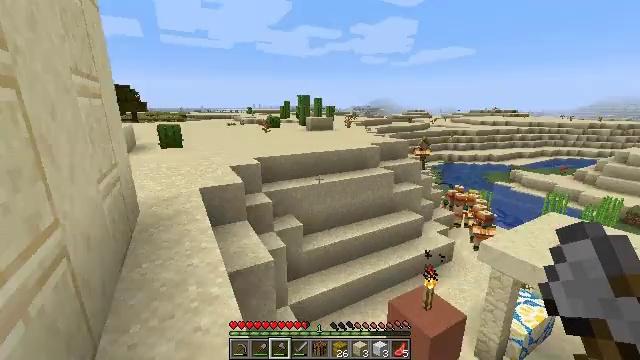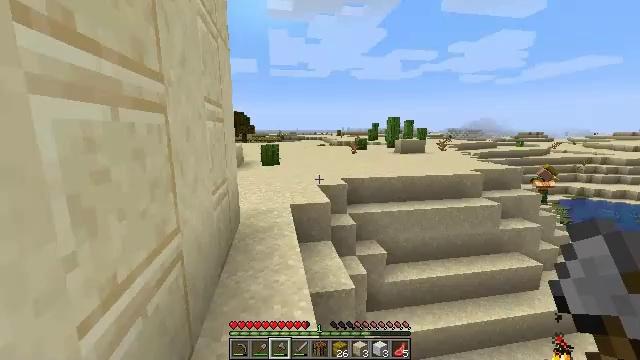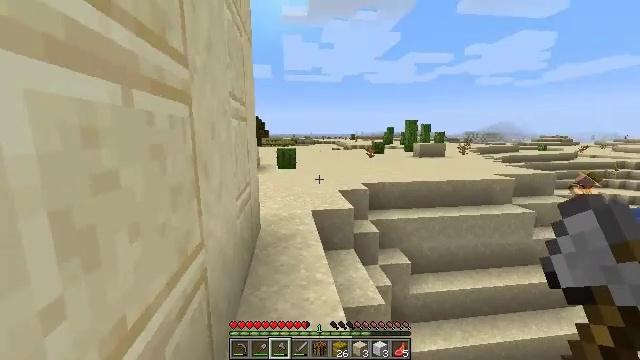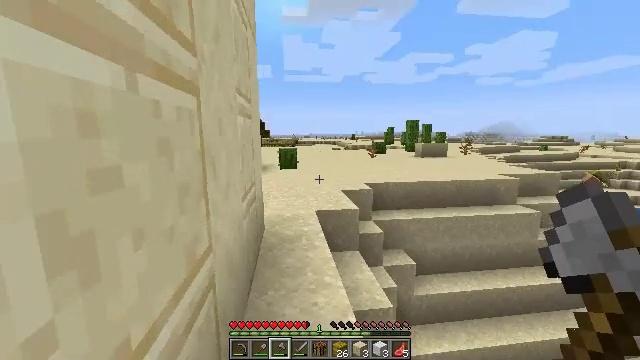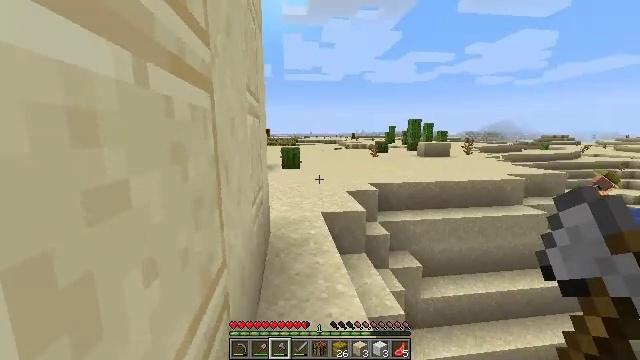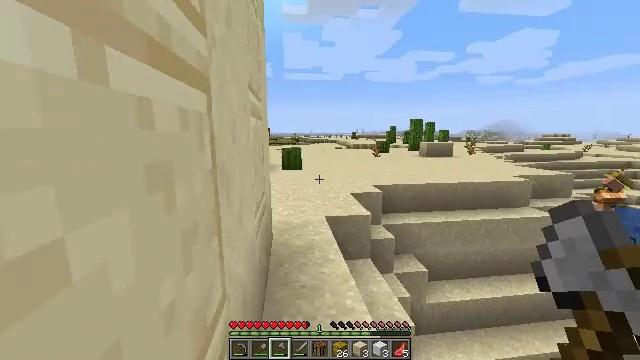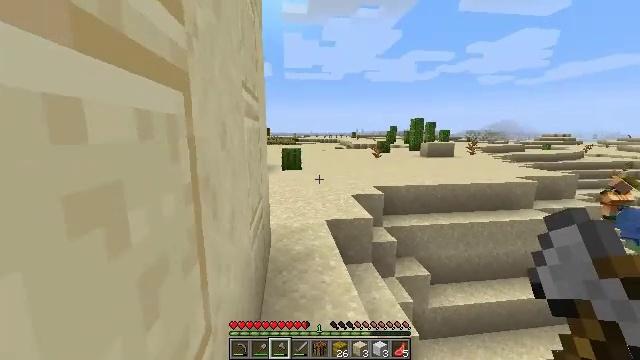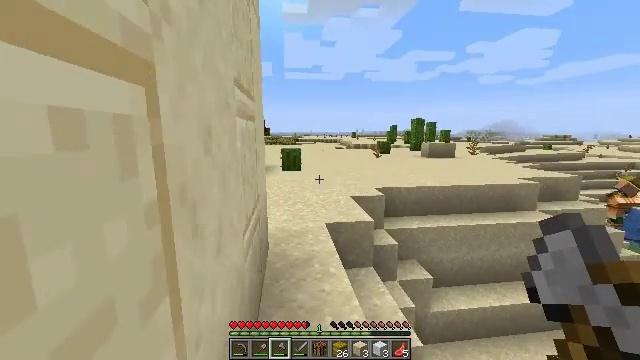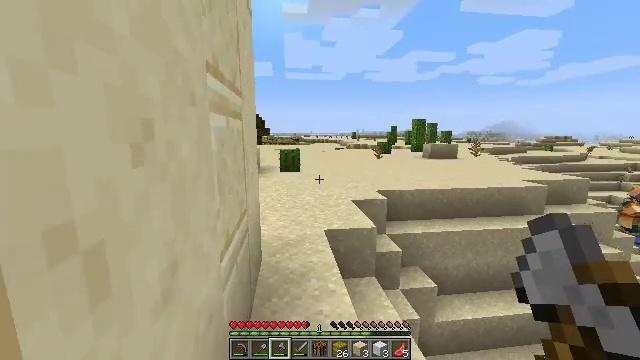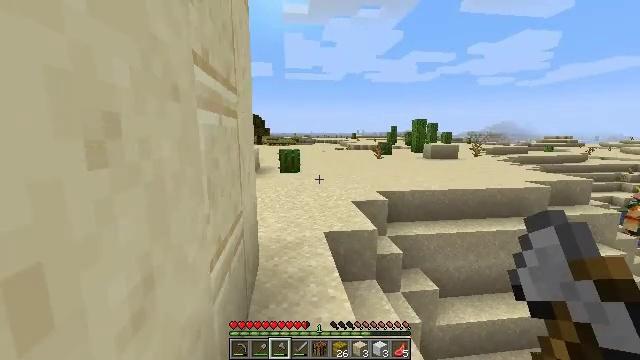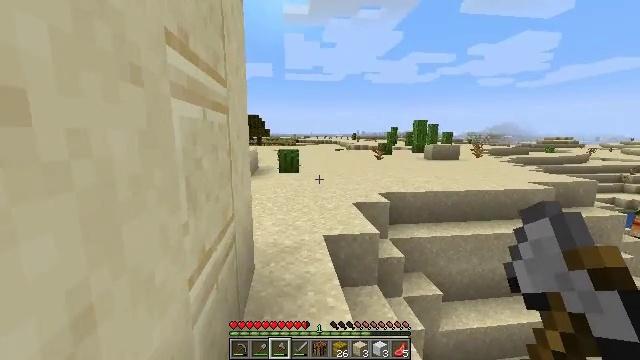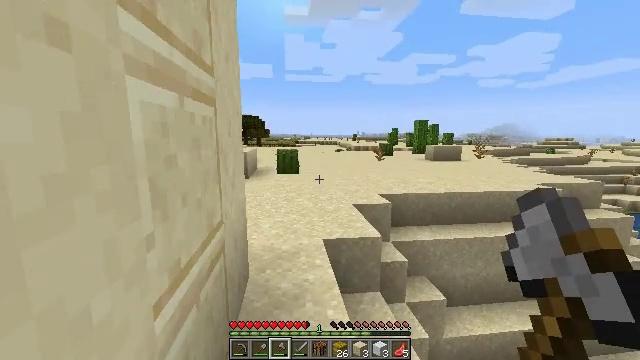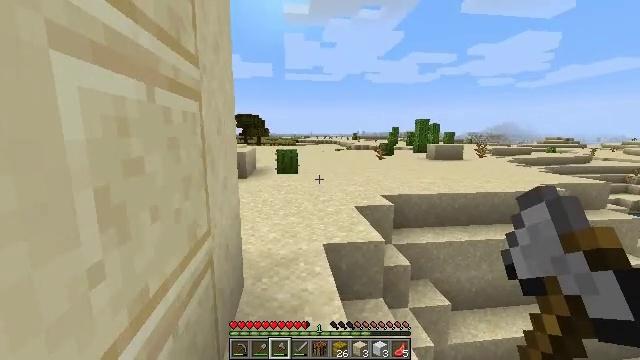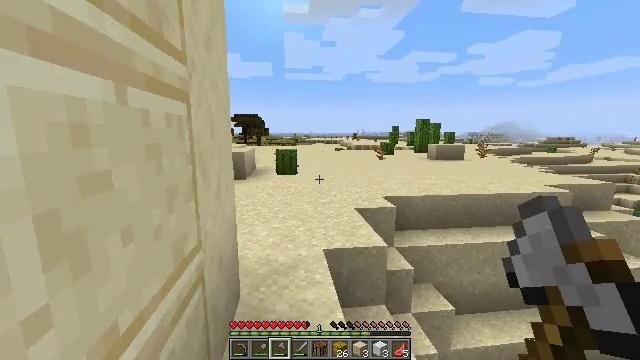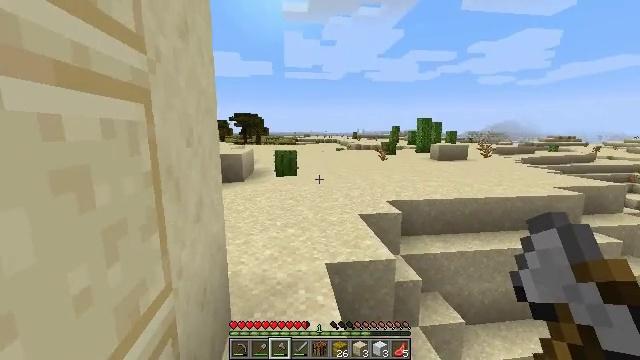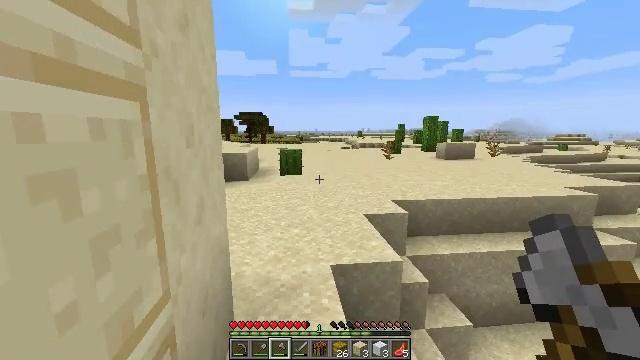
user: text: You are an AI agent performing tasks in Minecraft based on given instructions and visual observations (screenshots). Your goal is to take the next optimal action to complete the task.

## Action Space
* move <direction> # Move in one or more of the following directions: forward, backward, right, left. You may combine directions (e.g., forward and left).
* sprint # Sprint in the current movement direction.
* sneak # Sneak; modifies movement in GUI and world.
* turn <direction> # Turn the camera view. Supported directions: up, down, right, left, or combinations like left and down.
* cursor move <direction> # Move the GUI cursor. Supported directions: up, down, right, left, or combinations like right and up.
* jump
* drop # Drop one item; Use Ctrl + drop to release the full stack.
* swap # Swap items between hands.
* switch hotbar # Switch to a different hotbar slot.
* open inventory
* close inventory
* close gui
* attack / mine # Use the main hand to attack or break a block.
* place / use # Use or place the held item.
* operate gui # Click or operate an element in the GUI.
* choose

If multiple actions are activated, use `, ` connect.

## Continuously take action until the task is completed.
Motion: motion action
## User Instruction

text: Put three wheat in a row on the crafting grid to craft bread.
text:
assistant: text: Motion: move forward and move left, turn left and up
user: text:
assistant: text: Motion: move forward and move left, turn left
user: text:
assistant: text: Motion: move forward and move left
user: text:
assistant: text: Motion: move forward and move left
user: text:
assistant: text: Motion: move forward
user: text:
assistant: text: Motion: move forward
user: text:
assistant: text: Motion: move forward
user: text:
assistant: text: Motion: move forward
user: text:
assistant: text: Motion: move forward
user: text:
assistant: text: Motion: move forward
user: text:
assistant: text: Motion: move forward
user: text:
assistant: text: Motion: move forward
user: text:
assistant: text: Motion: move forward
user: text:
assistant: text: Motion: move forward
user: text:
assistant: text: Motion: move forward, turn left
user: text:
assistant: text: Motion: move forward, turn left and down
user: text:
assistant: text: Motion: move forward, turn left and down
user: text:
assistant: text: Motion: move forward, turn left
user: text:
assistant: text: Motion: move forward
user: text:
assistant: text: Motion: move forward
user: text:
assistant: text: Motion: move forward
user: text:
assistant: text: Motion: move forward
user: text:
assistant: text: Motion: move forward, turn left
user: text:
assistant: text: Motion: move forward, turn left
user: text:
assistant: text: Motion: move forward, turn left
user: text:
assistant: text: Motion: move forward, turn left
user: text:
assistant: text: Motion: move forward, turn left
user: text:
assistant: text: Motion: move forward and move right, turn left
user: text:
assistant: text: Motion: move forward and move right, turn left
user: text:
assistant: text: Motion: move forward and move right, turn left